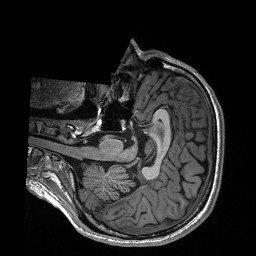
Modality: T1w
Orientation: axial
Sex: male
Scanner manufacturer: siemens
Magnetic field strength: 3 T
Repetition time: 2.3 s
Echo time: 0.00197 s